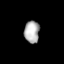
Tissue: lung
Cell type: Myeloid cells
Senescence score: 0.6011
Nuclear area (px): 327
Mean DAPI intensity: 177.22